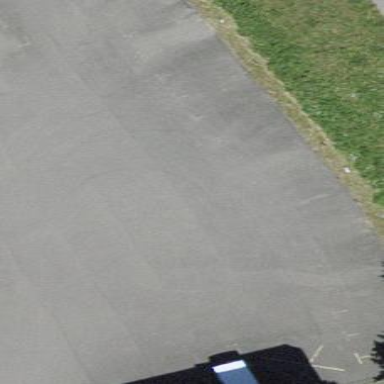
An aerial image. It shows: Parking area with surface.